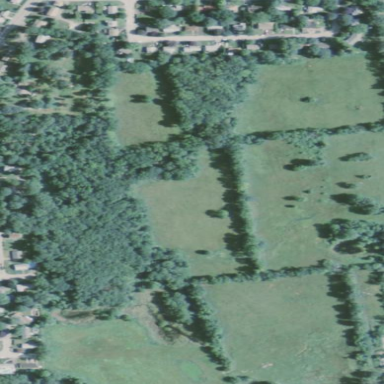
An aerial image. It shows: Broadleaved woodland area.